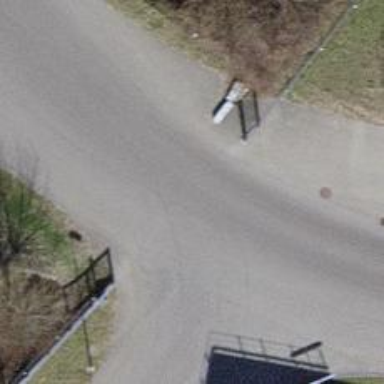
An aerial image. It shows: Gate.